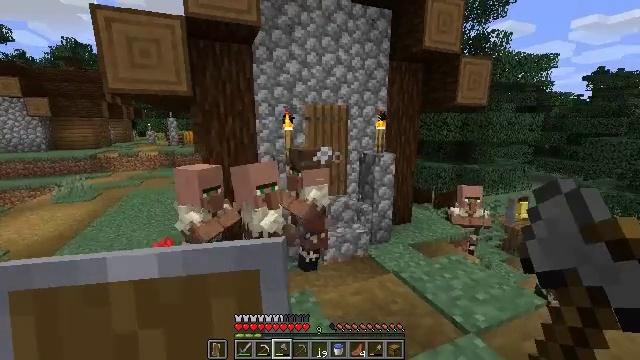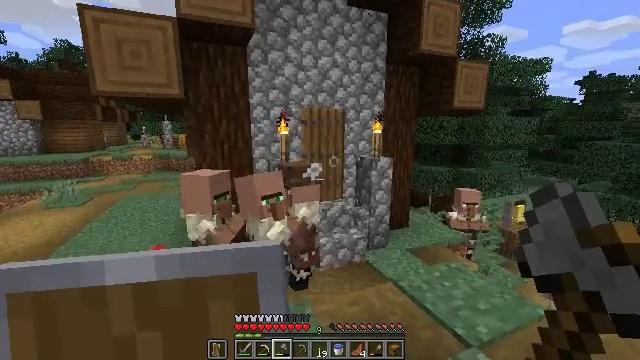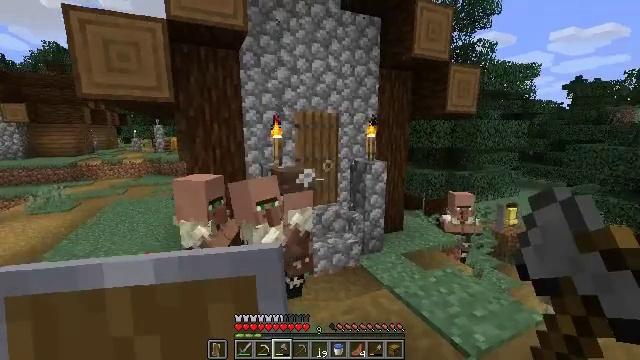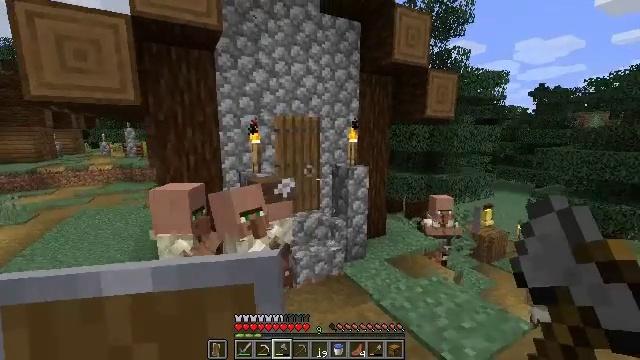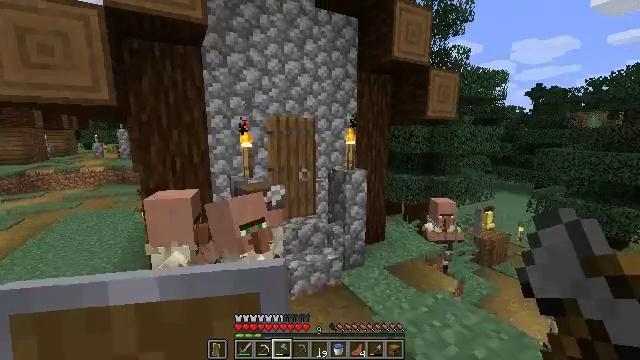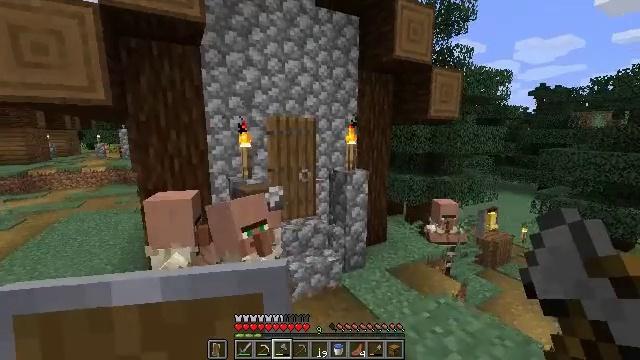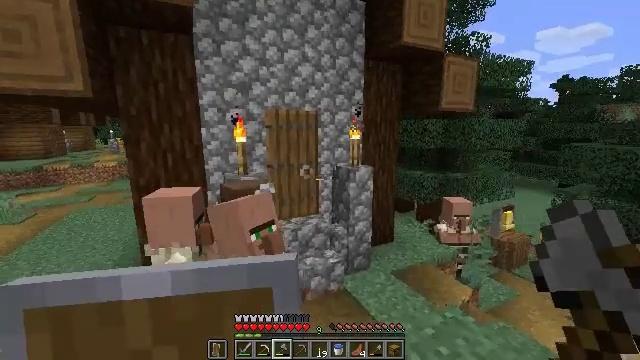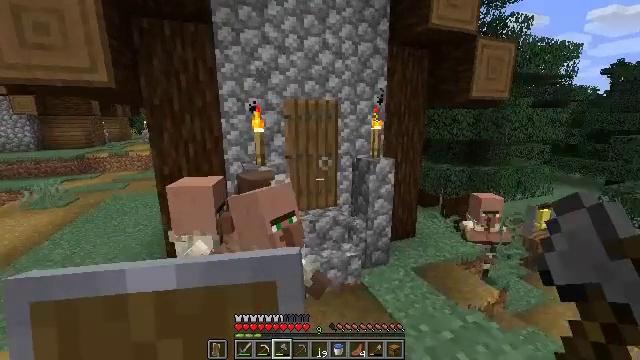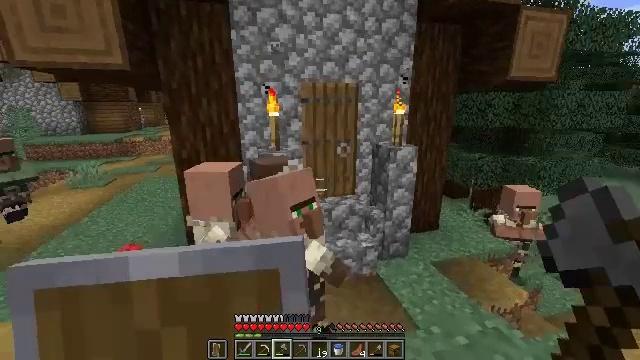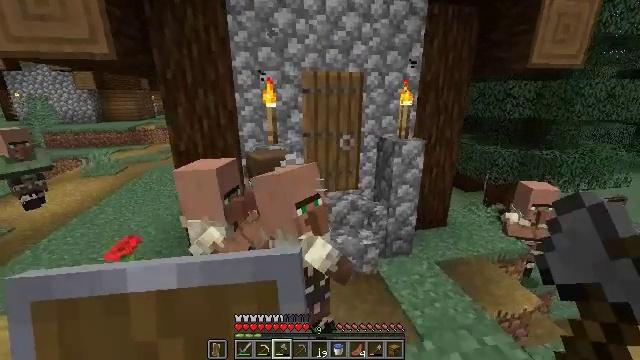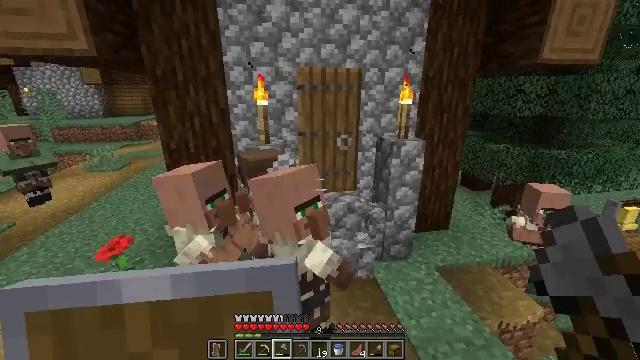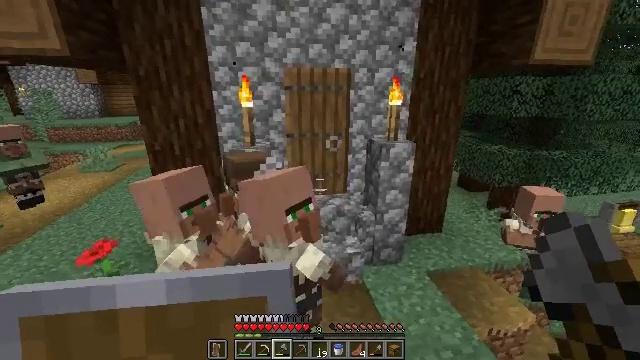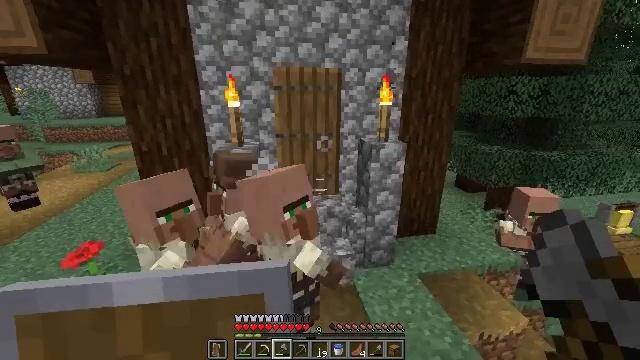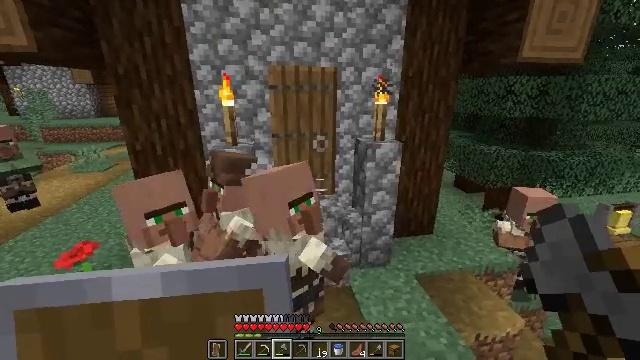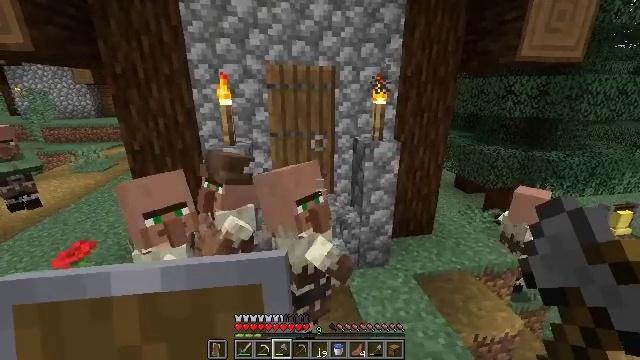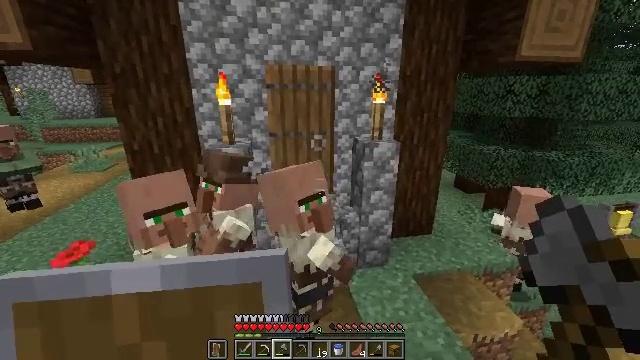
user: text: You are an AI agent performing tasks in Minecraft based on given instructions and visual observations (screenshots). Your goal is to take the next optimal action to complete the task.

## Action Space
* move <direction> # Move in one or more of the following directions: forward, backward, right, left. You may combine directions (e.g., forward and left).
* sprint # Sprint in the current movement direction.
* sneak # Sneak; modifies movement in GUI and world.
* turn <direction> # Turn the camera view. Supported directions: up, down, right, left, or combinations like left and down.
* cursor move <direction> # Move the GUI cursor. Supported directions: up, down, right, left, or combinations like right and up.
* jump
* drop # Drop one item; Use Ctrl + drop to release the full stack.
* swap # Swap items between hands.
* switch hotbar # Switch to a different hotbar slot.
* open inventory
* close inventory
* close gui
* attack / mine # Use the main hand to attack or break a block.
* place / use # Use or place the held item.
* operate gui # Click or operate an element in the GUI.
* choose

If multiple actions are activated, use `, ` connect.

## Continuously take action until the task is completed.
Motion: motion action
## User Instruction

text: Break the chest to retrieve items inside.
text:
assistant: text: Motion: move forward
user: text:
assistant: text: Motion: move forward, turn right
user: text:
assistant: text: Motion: move forward, turn right
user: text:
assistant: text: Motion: move forward and move right
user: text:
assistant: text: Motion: move forward and move right
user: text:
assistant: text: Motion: move forward and move right, turn left and down
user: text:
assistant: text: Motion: move forward and move right, turn left and down
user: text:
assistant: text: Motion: move forward and move right, turn left and down
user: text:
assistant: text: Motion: move forward and move right, turn left and down
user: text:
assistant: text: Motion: move forward and move right, turn left
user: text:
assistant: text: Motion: move right
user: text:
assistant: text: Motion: no_op
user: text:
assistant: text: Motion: no_op
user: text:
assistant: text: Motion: no_op
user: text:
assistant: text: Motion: no_op
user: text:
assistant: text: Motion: no_op
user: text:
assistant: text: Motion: no_op
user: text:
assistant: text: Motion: no_op
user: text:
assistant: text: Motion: no_op
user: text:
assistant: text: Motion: no_op
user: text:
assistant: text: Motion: no_op
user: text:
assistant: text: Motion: no_op
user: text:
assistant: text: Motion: no_op
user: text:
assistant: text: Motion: no_op
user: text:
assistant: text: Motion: no_op
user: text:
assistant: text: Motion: no_op
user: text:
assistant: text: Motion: turn left and up
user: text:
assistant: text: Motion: turn left and up
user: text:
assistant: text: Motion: turn left and up
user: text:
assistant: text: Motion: turn left and up